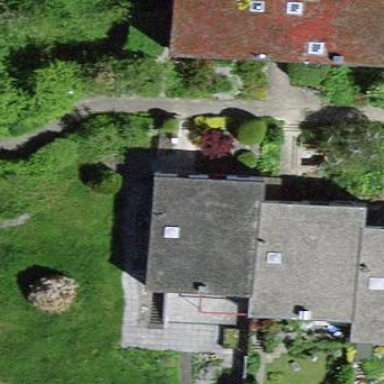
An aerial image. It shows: Simple and straightforward house.